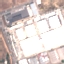
Land use / land cover class: Industrial